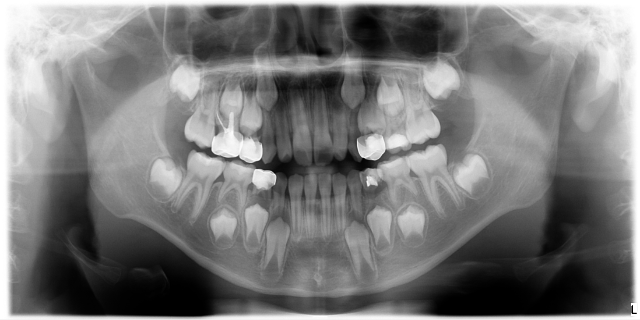
child